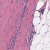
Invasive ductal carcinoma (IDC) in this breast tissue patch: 0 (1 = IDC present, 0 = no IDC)